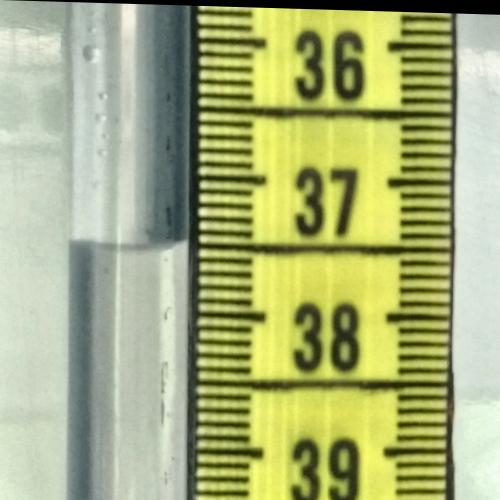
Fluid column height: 37.5 cm